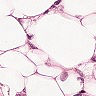
Metastatic tissue present: yes